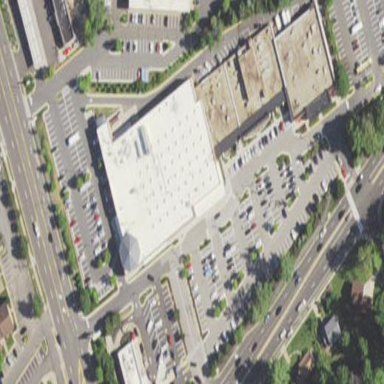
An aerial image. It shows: Retail area.